Field crop: tomato
Growth stage: 1
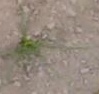
Species: cyperus